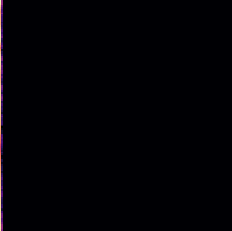
Sound class: Rain